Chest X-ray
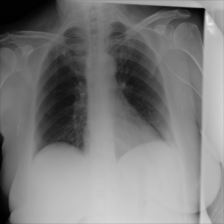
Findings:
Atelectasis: negative
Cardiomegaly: negative
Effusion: negative
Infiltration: positive
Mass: negative
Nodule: negative
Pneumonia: negative
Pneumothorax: negative
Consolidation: negative
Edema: negative
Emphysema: negative
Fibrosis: negative
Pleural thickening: negative
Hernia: negative